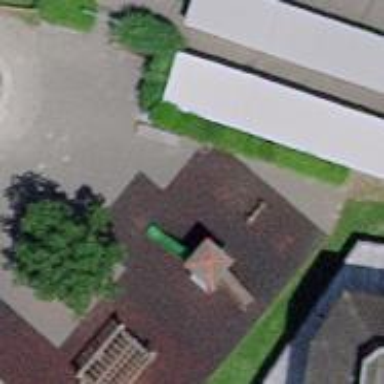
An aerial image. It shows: Playground featuring seesaw.